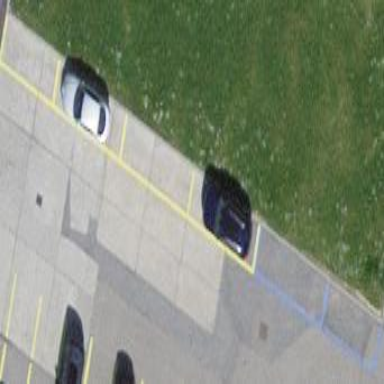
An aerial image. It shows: Parking area with surface.